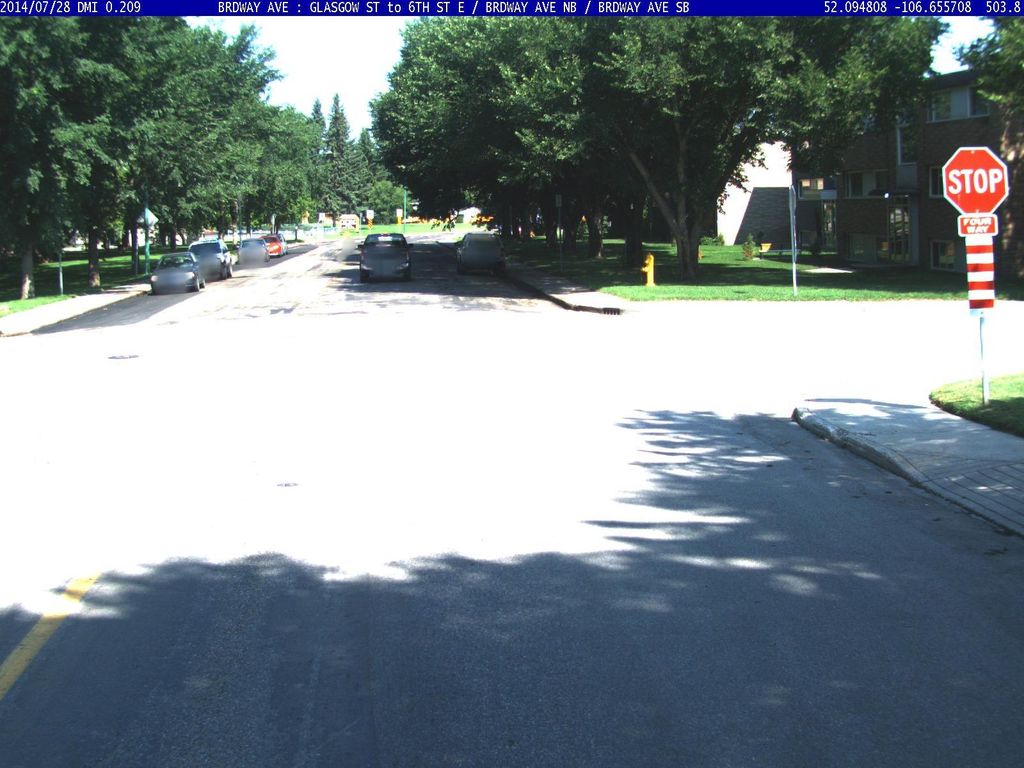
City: saskatoon